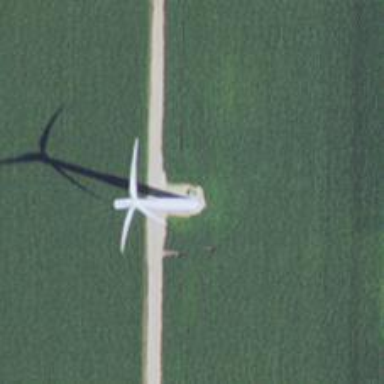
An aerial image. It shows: Wind power generator utilizing wind turbines.